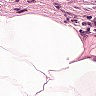
Metastatic tissue present: no